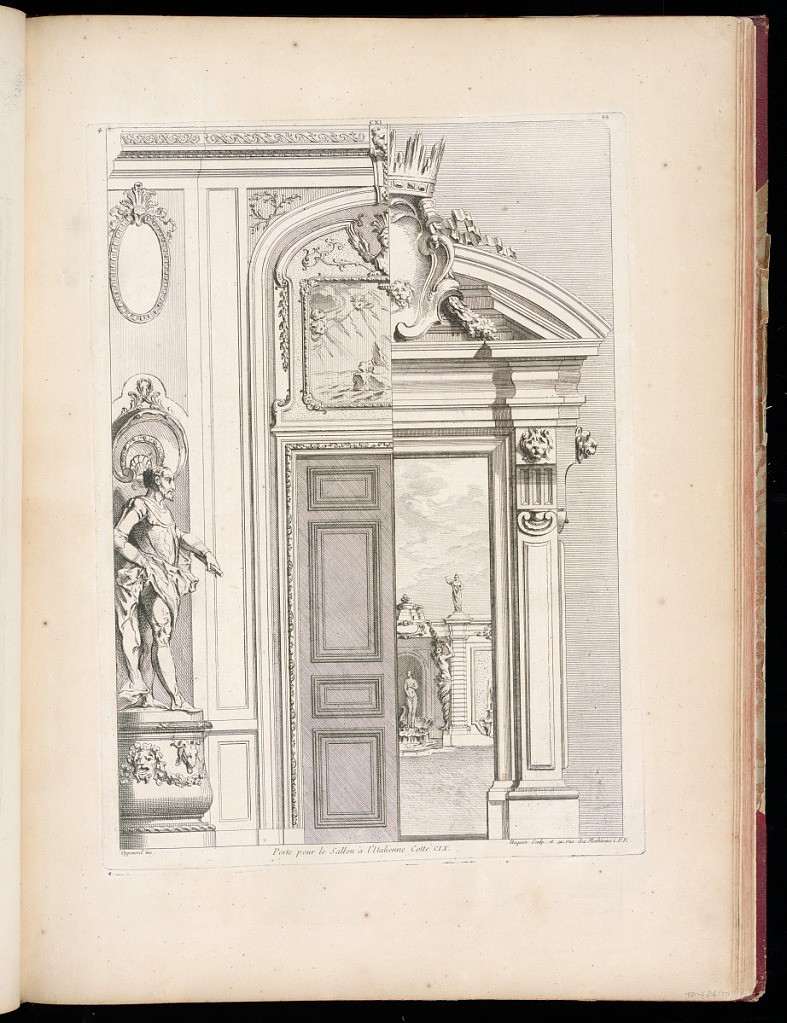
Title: Porte pour le Sallon à l'Italienne Cotté CIX
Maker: Gilles-Marie Oppenord, French, 1672–1742
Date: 1749-1761
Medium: Etching and engraving on laid paper
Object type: Bound print
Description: Divided design for a door for the Italian-style living room, designed by Oppenord in this series as plate CIX (1921-6-216-75). The left side of the plate features a full figure statue of a man atop a pedestal with mascaron, goat head, and garlands; above the closed door is a painting of mythological subject matter and carvings of sphinxes and grotesques. The right side of the panel has an open door looking out onto a garden with a statue of Venus in the manner of Botticelli; the door is framed by an engaged column with lion head mascarons and is topped by a crowned cartouche. The plate is signed and numbered.